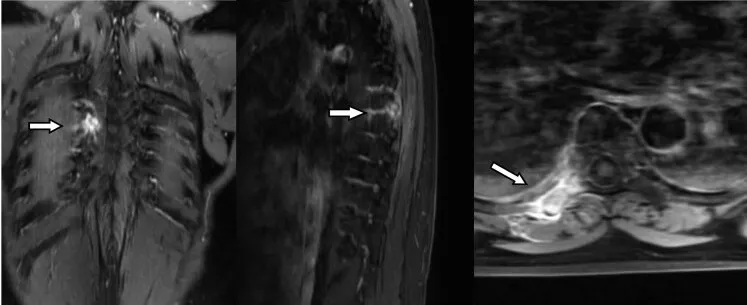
Metastatic lung cancer of the right T7 transverse process (white arrows) showing enhancement after injection of gadolinium chelates.
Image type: radiology (mri)